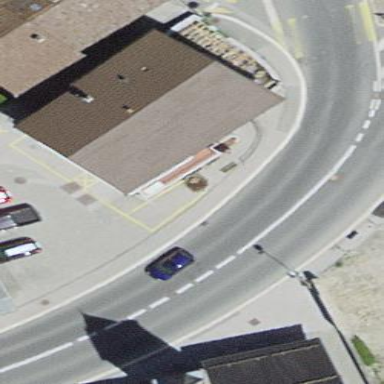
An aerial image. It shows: Restaurant building.